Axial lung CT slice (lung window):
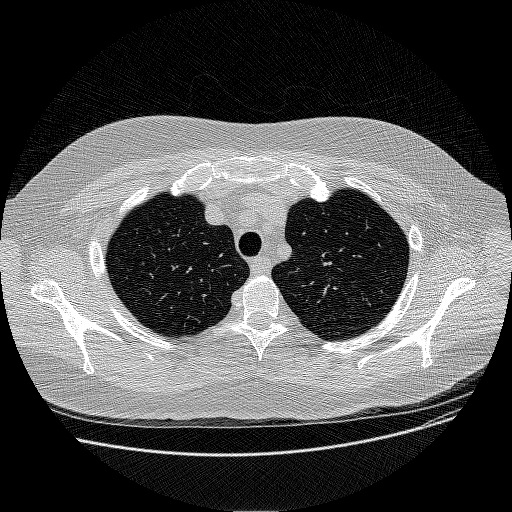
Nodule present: no